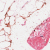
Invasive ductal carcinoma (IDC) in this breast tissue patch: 0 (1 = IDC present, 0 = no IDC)